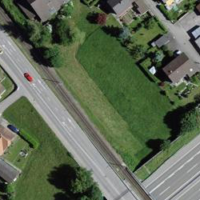
EUNIS habitat code: 57
Species observed at this site:
Milvus milvus